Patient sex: M
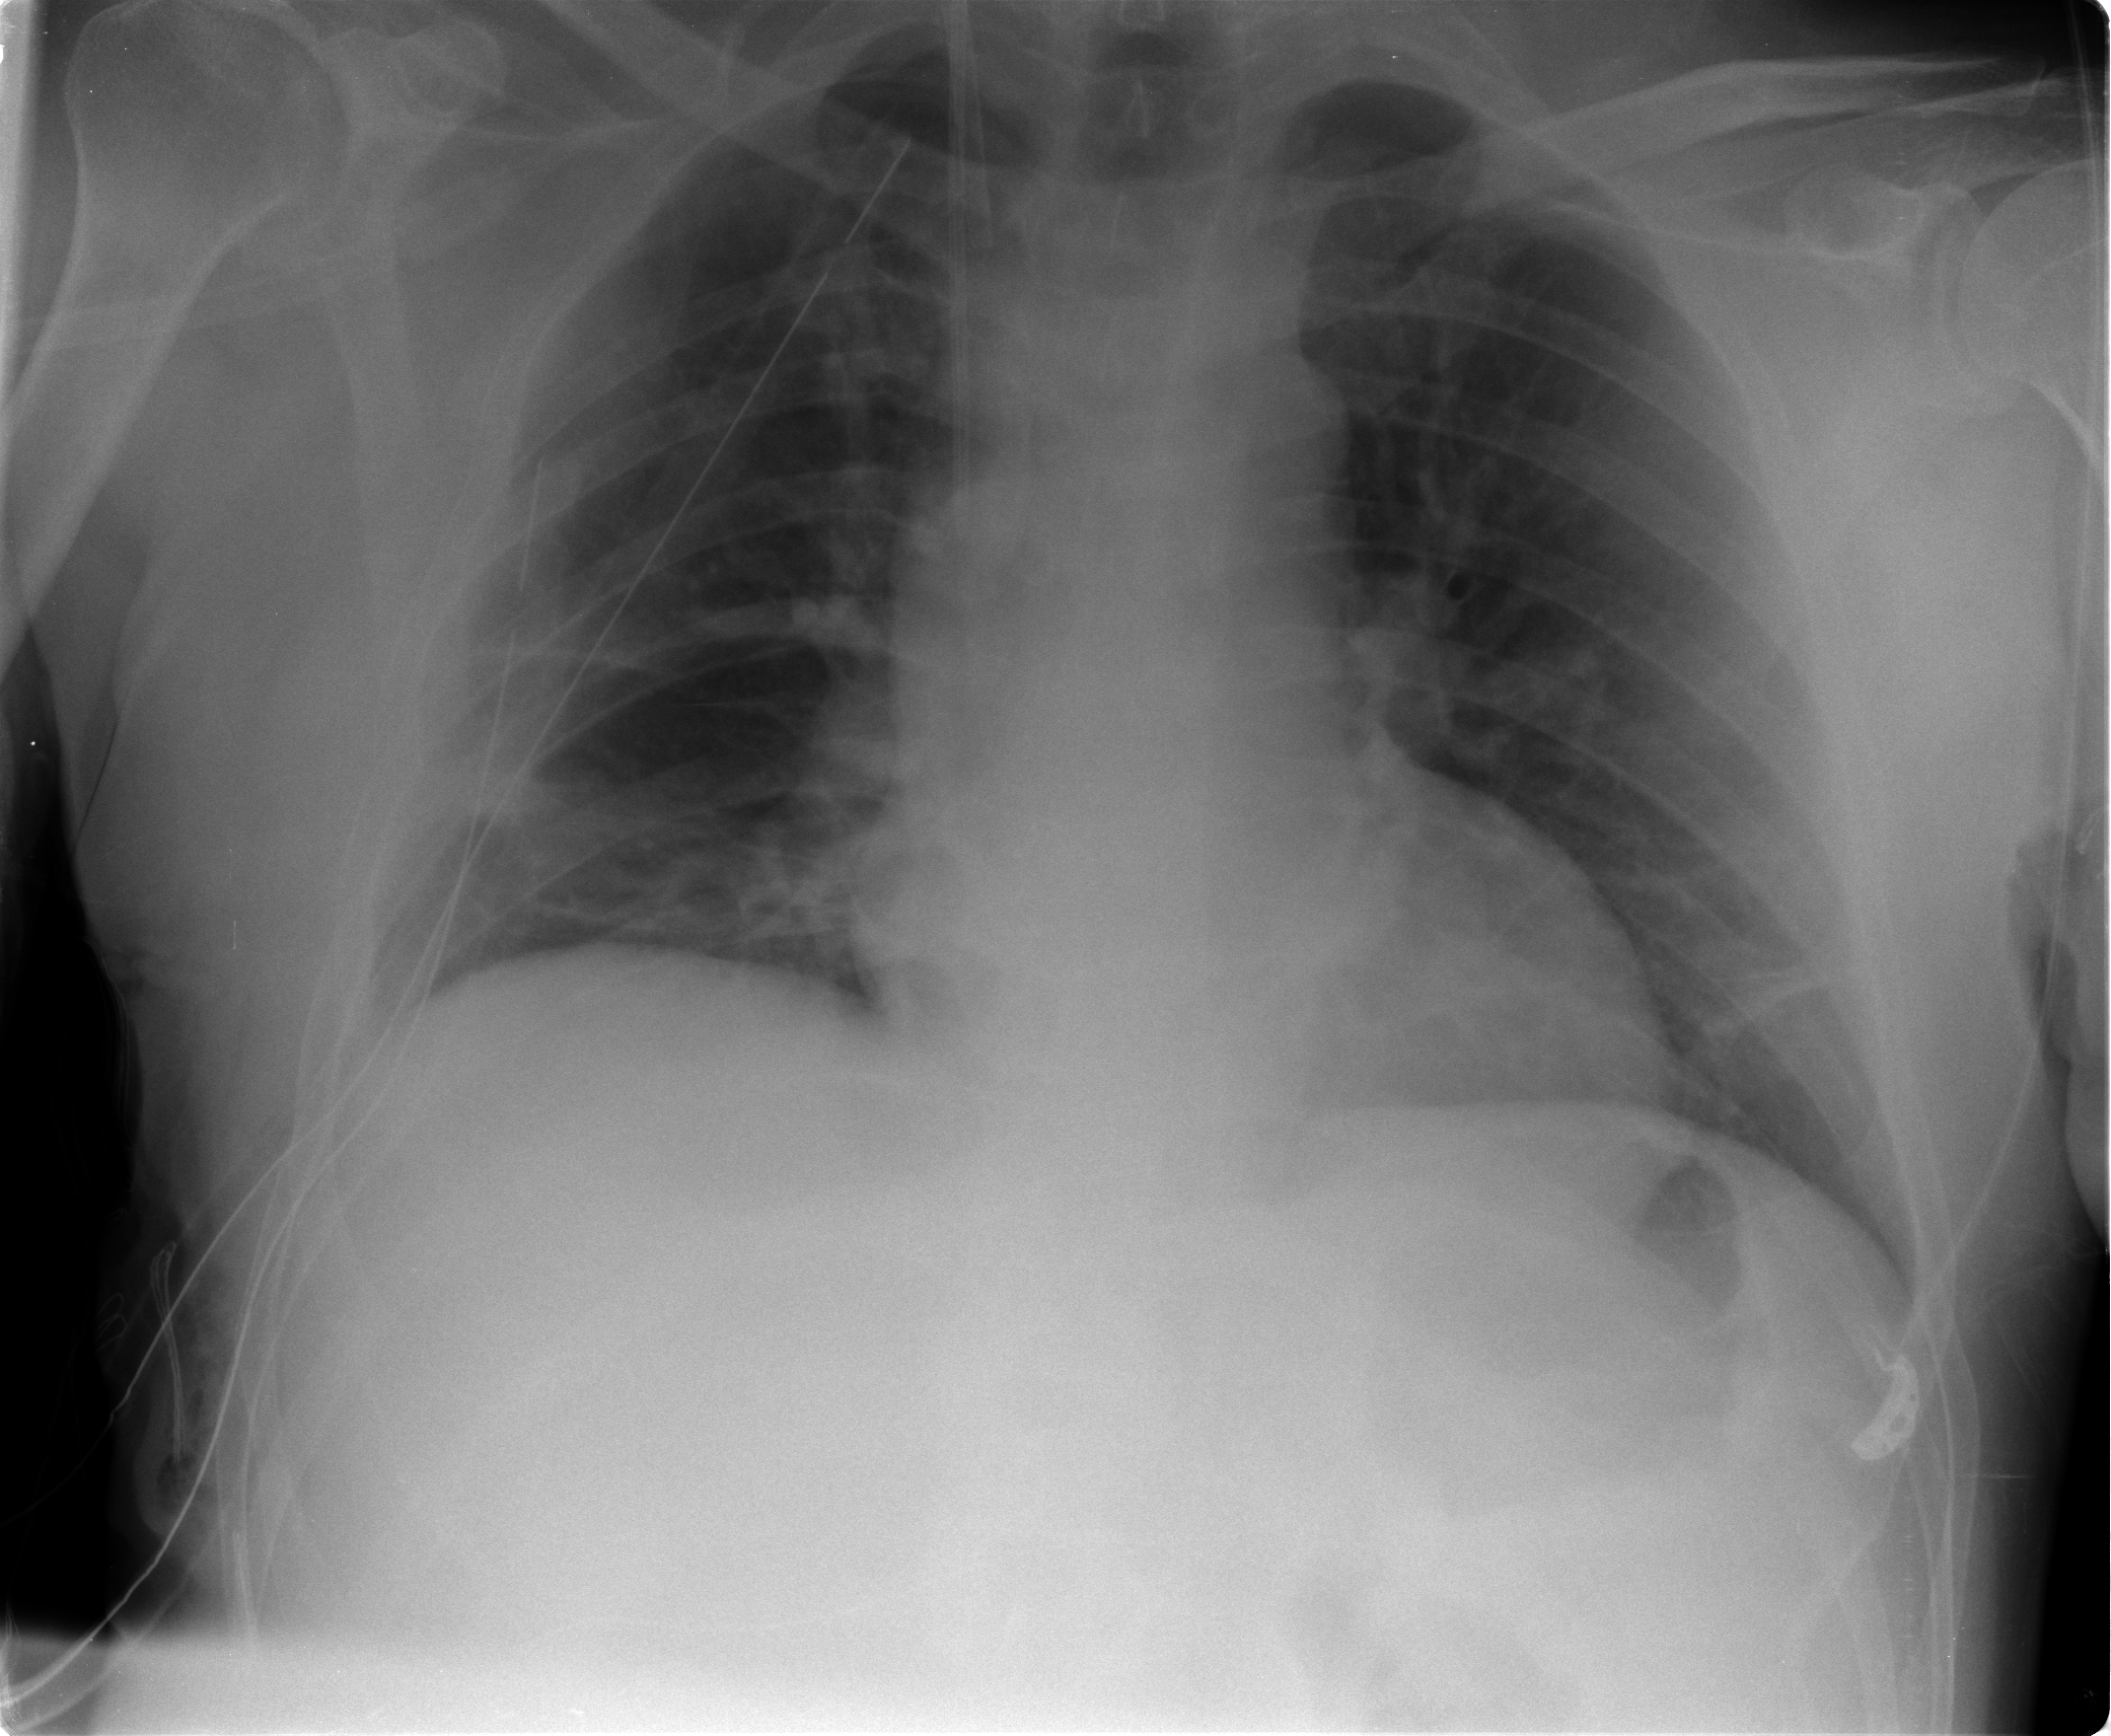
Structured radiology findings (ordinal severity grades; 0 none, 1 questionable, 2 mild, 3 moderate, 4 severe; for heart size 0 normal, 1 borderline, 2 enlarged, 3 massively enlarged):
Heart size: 0
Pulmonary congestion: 1
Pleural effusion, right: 0
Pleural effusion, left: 0
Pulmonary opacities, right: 0
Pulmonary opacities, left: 0
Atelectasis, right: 2
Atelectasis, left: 2